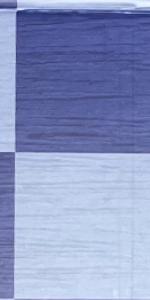
Label: Empty